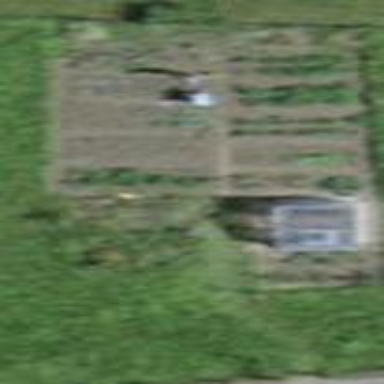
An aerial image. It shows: Garden that is leisure land.